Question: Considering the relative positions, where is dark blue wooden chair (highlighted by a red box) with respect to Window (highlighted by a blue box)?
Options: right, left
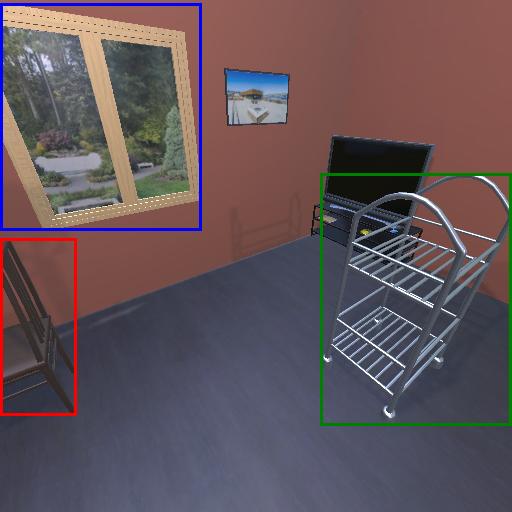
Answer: right